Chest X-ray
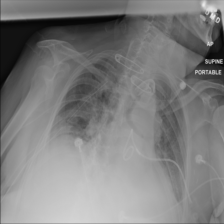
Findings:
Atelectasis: negative
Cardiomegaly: negative
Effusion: positive
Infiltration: negative
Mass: negative
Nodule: negative
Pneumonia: negative
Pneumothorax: negative
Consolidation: negative
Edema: negative
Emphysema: negative
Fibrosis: negative
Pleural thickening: negative
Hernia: negative